Question: I would like to stack the horizontal bars based on the hue parameter. I would like to stack them as a proportion (i.e. 100%).
'''
import pandas as pd
import matplotlib.pyplot as plt
import seaborn as sns
df = pd.DataFrame('file.csv')
sns.barplot(x="count", y="new_placement_name", data=df, hue = "index_range" , color="b",ci = None)
placementname index_range Count
0 Great|5/1/2020|||... High 7
1 Great|5/1/2020|||... Low 4
2 Great|5/1/2020|||... Medium 39
3 Great|5/1/2020|||... Poor 40
4 Great|5/1/2020|||... Very High 23
'''

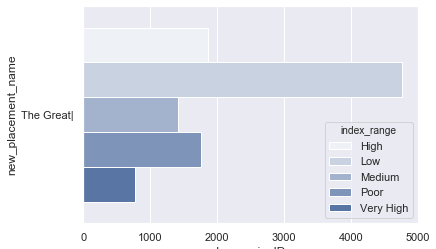
Answer: Seaborn doesn't support stacked bar charts: <URL>
You can do it with pandas:
'''
df['pct'] = df['Count'] / sum(df['Count'])
df.pivot(index='new_placement_name',columns='Count',
values='pct').plot(kind='barh',stacked=True,colormap='Blues',rot=90)
'''
Result:
<URL>